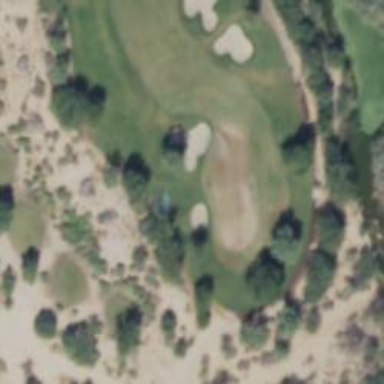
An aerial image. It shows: View of golf hole.